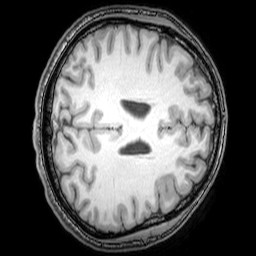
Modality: T1w
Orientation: axial
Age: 26
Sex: male
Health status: healthy
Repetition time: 0.081 s
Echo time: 0.037 s